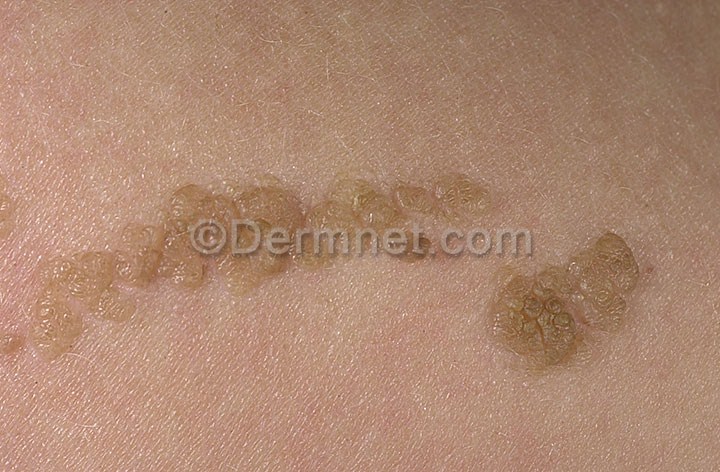
Disease: Seborrheic Keratoses and other Benign Tumors